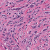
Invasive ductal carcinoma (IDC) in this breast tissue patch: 0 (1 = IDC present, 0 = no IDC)